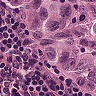
Metastatic tissue present: yes